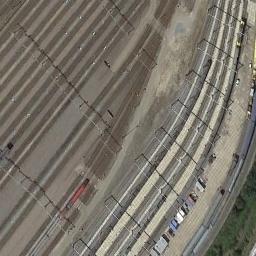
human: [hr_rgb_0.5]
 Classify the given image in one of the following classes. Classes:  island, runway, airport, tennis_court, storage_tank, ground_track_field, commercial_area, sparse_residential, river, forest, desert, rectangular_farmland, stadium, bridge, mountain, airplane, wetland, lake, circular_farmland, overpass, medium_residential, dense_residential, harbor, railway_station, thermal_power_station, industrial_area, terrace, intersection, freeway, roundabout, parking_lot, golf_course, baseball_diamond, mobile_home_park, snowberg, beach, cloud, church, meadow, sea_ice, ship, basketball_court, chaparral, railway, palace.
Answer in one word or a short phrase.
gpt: railway